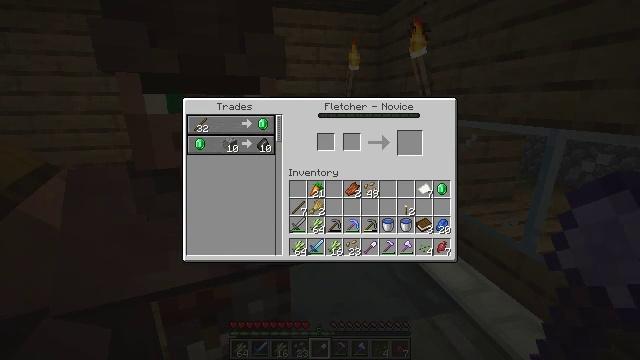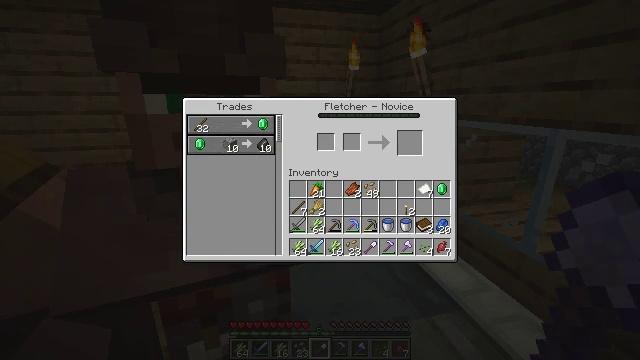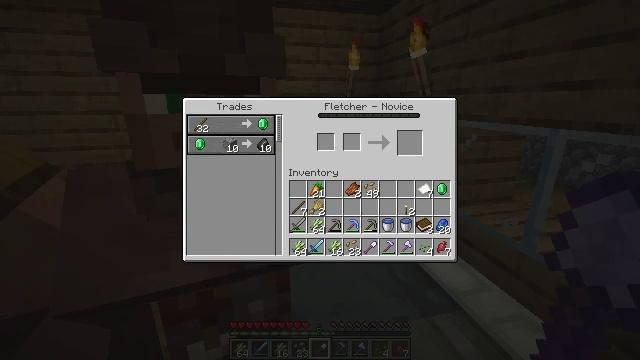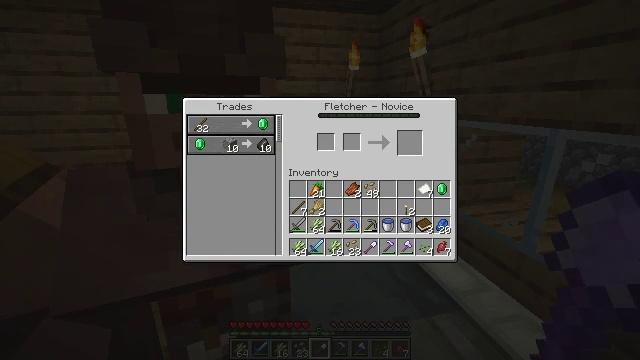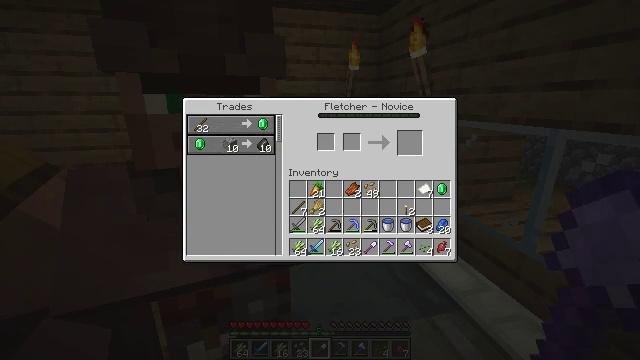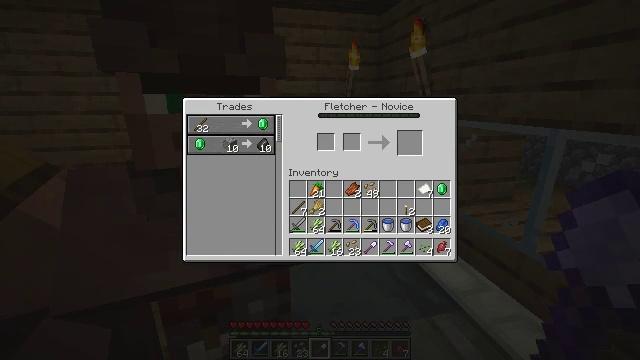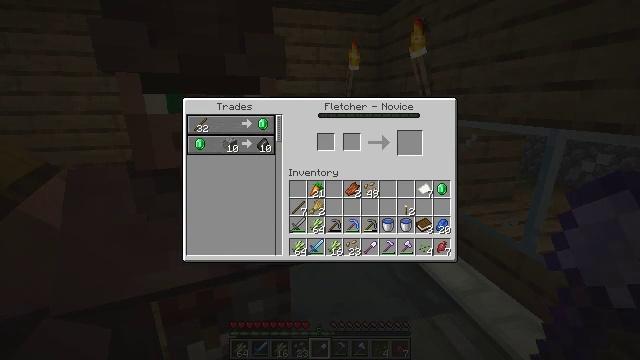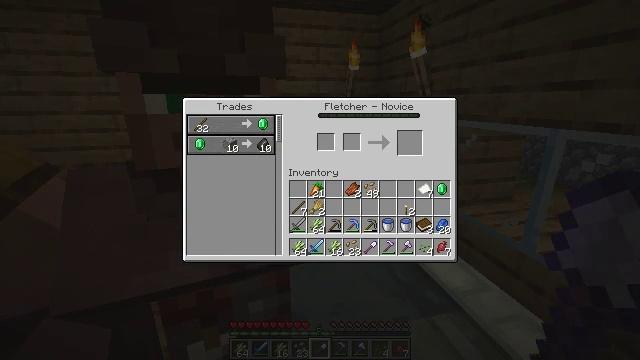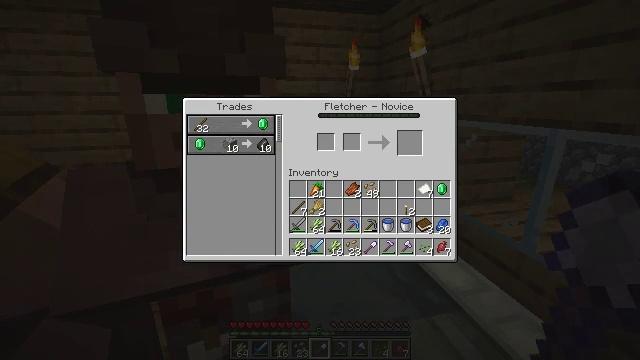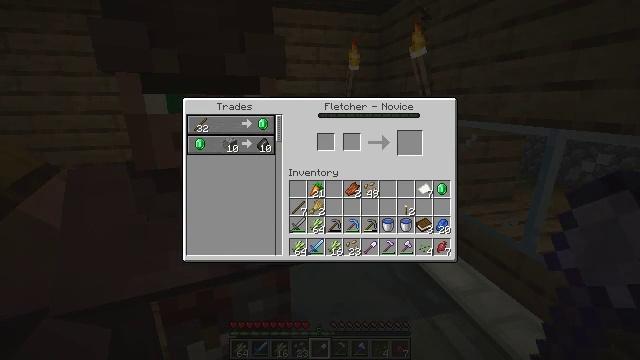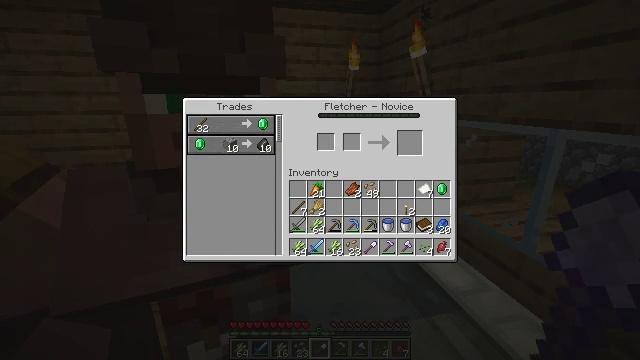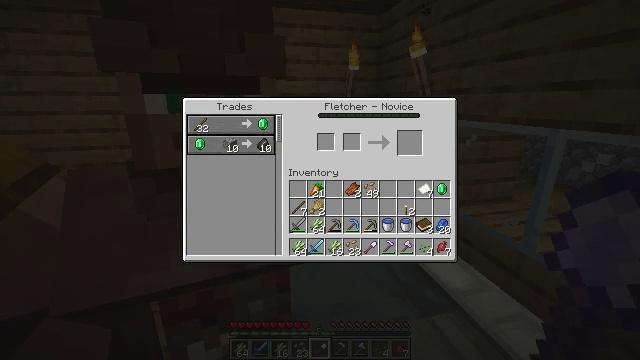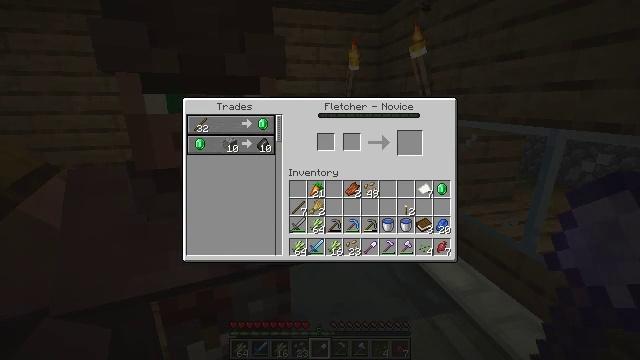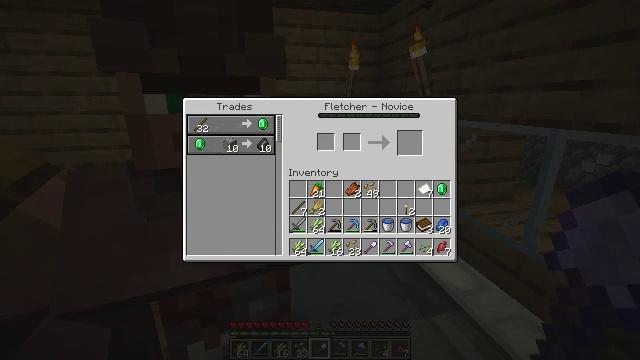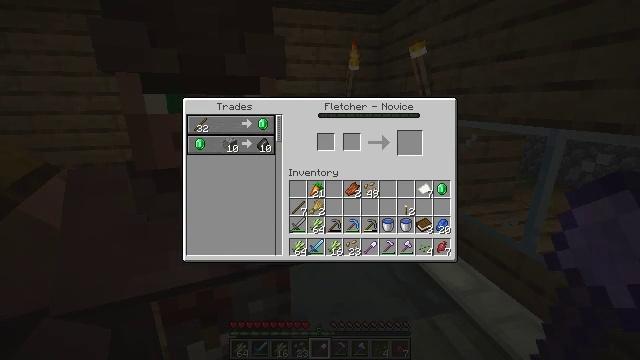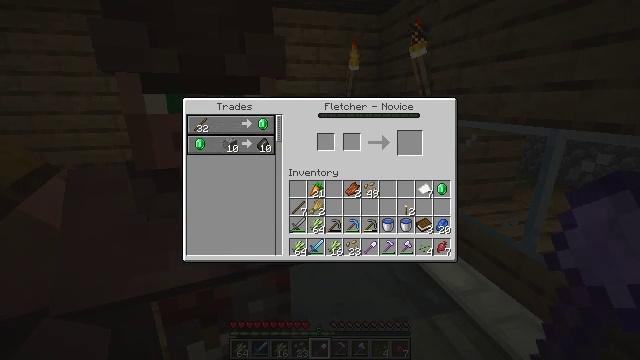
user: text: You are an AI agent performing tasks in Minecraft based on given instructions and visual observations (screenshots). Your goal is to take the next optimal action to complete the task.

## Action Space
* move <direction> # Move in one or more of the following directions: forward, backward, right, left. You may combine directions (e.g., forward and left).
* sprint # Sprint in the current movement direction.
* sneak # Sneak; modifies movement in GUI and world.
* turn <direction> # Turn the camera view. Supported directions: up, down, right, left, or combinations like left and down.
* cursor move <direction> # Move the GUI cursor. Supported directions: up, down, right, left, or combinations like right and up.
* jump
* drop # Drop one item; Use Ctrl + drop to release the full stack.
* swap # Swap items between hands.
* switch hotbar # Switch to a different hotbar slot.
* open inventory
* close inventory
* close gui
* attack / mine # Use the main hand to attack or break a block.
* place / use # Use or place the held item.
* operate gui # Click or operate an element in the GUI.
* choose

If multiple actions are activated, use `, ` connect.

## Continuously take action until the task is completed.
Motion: motion action
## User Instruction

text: Make paper by crafting.
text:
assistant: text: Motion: no_op
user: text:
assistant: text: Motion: no_op
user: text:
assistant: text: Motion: no_op
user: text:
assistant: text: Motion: no_op
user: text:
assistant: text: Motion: no_op
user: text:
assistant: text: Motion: no_op
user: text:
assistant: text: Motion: no_op
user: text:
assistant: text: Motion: no_op
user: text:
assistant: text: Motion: no_op
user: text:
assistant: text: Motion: no_op
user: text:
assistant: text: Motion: no_op
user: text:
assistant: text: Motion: no_op
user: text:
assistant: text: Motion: no_op
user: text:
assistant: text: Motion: no_op
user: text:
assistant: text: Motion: no_op
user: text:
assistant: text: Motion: no_op
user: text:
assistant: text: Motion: no_op
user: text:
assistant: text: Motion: no_op
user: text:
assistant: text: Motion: no_op
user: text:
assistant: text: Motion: no_op
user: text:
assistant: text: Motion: no_op
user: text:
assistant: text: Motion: no_op
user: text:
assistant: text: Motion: no_op
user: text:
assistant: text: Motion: no_op
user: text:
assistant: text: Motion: no_op
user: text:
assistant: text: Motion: no_op
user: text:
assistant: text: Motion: no_op
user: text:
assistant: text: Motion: no_op
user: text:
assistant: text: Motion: no_op
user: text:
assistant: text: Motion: no_op